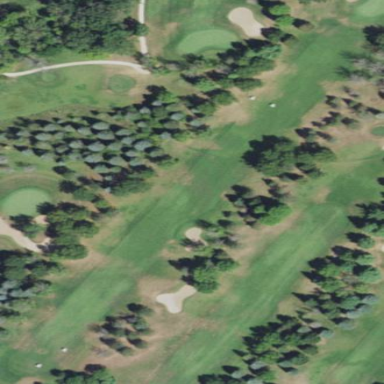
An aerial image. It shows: Grassy area designated as golf fairway.